七年级 · 度量几何学
, 以数轴的单位长度线段为边长作一个正方形, 以表示数 2 的点为圆心, 正方形对角线长为半径画半圆, 交数轴于点 $\mathrm{A}$ 和点 $\mathrm{B}$, 则点 $\mathrm{B}$ 表示的数是 \$ \qquad \$

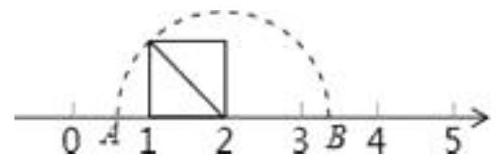
答案: $2+\sqrt{2}$
解析: 由图可知, 正方形的边长是 1 , 所以, 对角线是 $\sqrt{2}$, 所以, 点 $\mathrm{A}$ 表示的数是 $2-\sqrt{2}$;点 $\mathrm{B}$ 表示的数是 $2+\sqrt{2}$. 故答案为 $2-\sqrt{2}, 2+\sqrt{2}$.

【分析】根据题意正方形的边长为 1 一个单位长度，对角线长为 $\sqrt{2}$ 个单位长度，根据同圆的半径相等得出 $A, B$ 两点到数字 2 所在的点的距离都是 $\sqrt{2}$ 个单位长度, 故 $\mathrm{OA}=2-\sqrt{2}, \mathrm{OB}=2+\sqrt{2}$, 根据数轴上的点所表示数的特点, 原点右边表示的数都是正数, 从而得出答案。